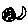
Label: moon